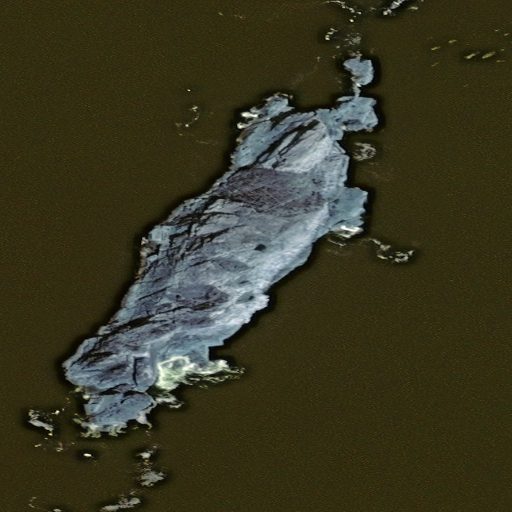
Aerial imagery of island in Alaska named Impassible Island containing only unknown